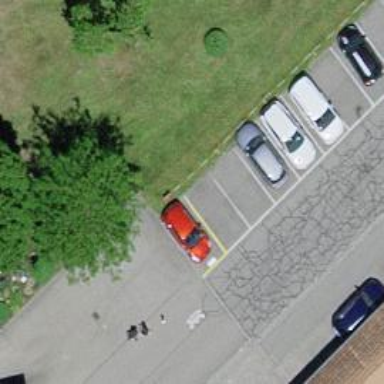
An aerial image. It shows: Car-sharing service available at this location.